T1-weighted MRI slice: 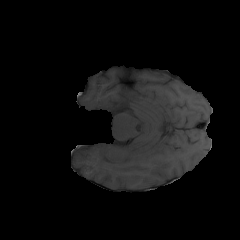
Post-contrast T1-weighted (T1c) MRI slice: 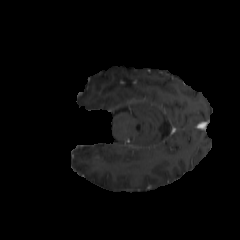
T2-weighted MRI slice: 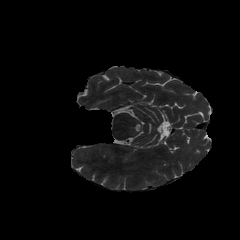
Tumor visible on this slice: no